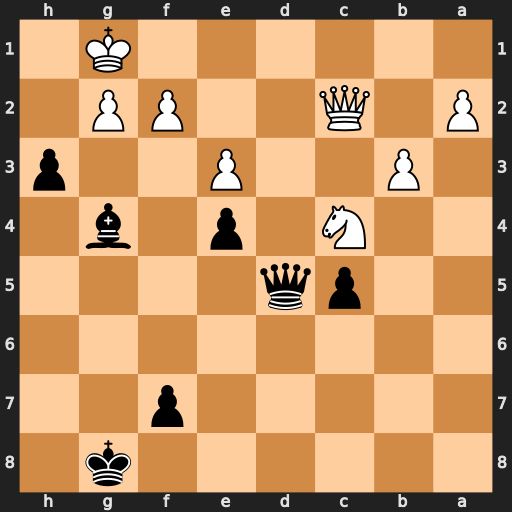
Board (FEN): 6k1/5p2/8/2pq4/2N1p1b1/1P2P2p/P1Q2PP1/6K1
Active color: b
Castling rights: -
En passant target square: -
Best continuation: hxg2 Kxg2 Bd1 Qxd1 Qxd1